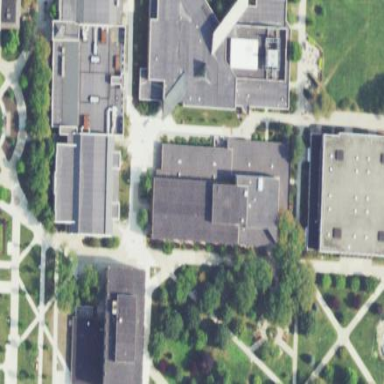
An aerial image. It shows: Modern university building with flat black roof.